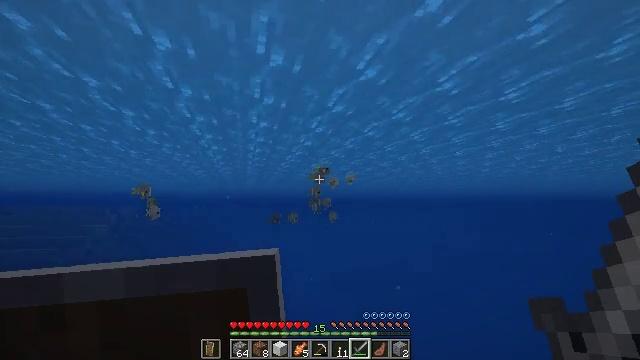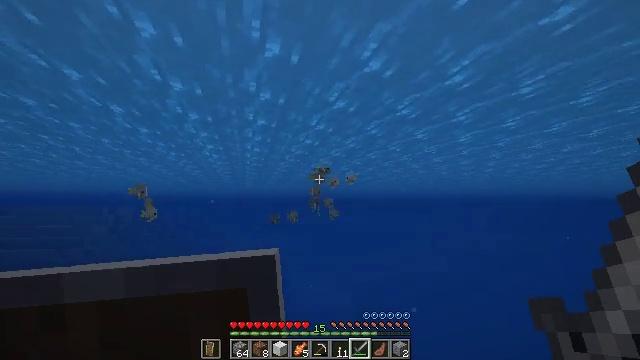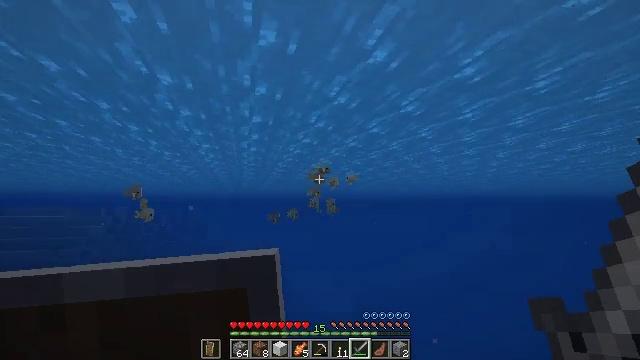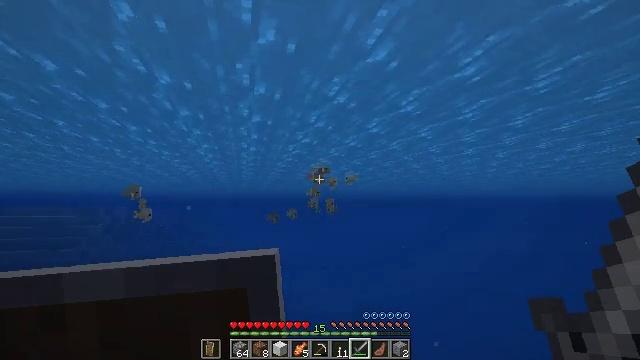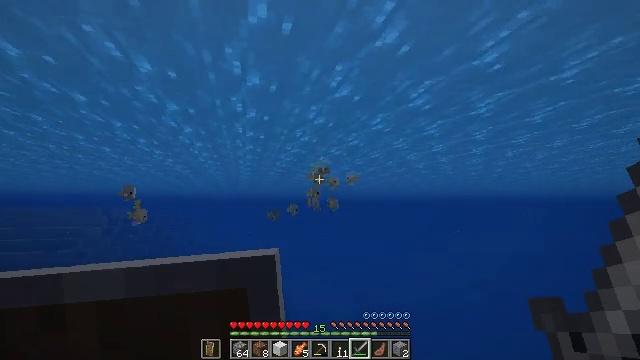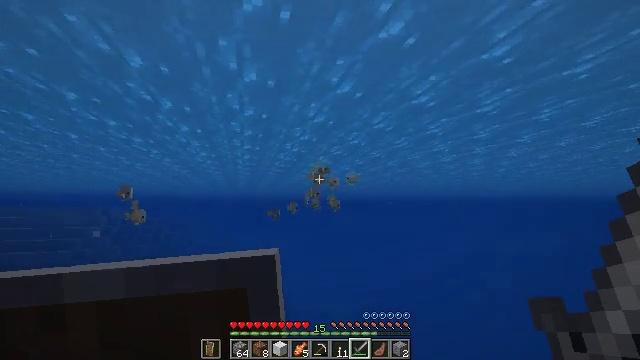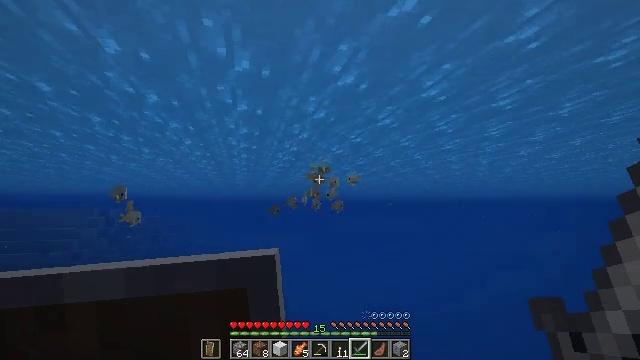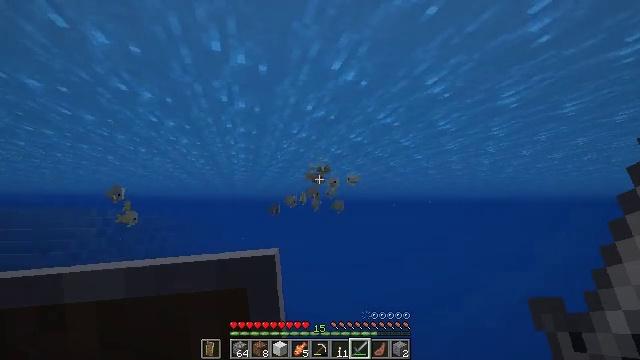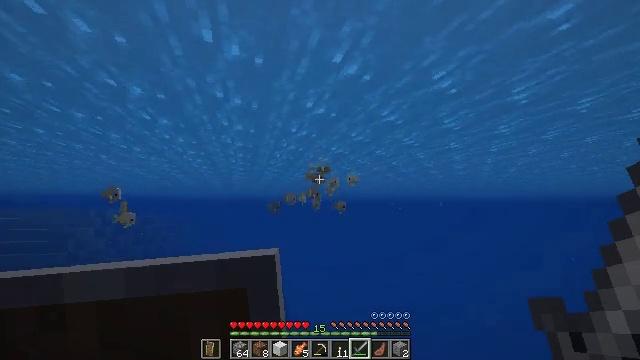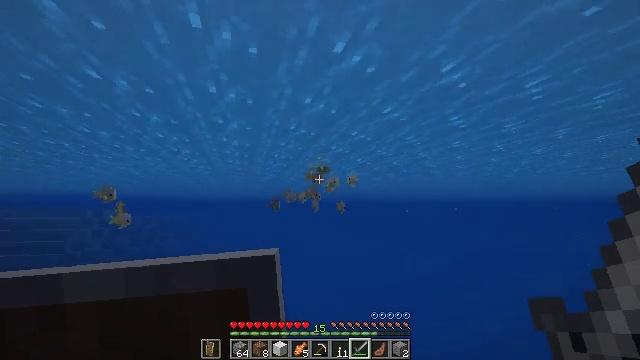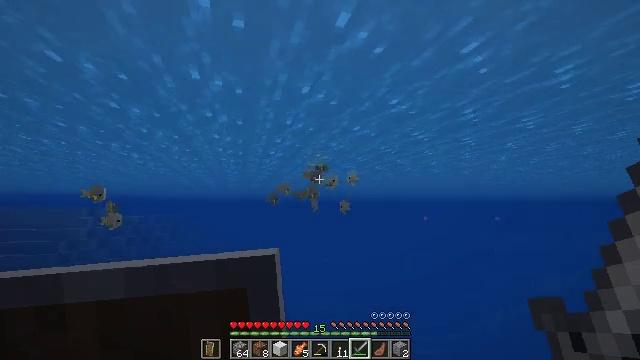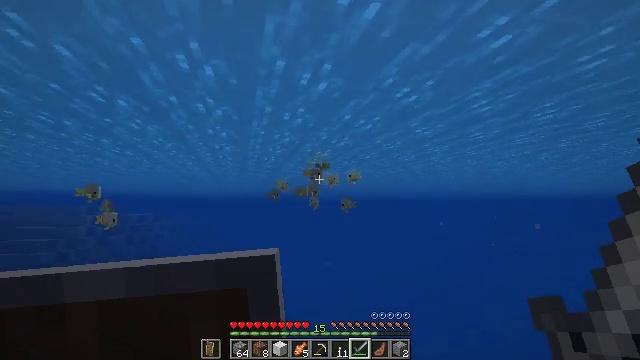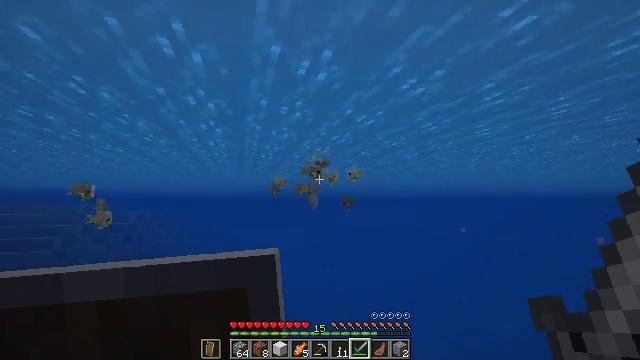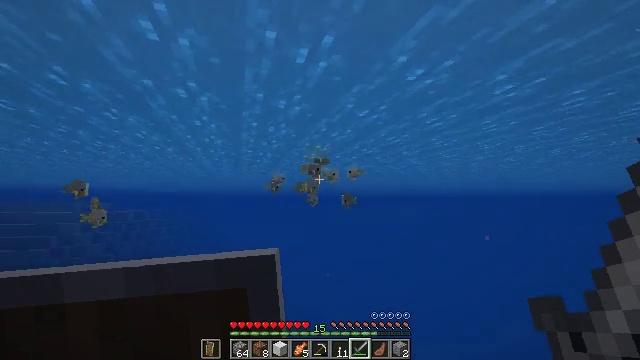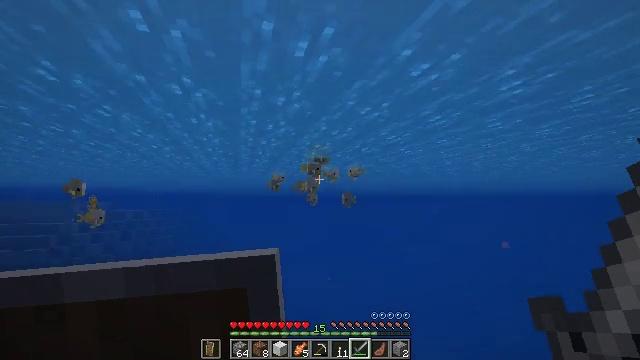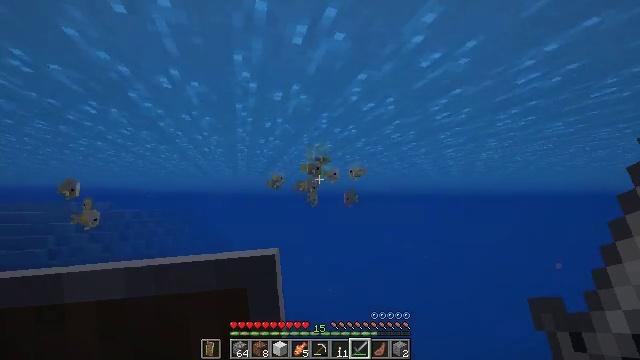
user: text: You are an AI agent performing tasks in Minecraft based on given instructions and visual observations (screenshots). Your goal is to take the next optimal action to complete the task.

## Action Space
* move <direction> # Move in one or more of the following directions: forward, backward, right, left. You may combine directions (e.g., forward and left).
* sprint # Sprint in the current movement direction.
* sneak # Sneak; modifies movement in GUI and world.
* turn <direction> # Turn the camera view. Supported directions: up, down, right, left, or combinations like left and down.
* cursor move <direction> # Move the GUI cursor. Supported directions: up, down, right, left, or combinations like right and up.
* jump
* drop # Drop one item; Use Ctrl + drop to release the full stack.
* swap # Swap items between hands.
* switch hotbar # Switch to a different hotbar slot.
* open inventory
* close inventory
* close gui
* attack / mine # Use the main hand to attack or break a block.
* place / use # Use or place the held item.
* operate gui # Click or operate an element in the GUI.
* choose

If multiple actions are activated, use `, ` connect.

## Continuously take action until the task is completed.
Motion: motion action
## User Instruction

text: Kill the tropical fish.
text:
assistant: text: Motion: move forward
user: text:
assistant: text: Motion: move forward
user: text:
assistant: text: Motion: move forward
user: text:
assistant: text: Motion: move forward
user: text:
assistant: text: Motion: move forward
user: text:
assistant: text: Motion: move forward
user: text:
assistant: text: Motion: move forward
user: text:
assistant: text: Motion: move forward
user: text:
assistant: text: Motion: move forward
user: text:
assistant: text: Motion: move forward
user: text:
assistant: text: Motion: move forward
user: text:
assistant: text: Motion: move forward
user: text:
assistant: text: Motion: move forward
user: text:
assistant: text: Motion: move forward
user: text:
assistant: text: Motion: move forward
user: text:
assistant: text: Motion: move forward
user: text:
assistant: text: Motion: move forward
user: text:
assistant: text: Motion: move forward
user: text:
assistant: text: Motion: move forward
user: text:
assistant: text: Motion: move forward
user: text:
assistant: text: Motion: move forward
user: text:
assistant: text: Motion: move forward
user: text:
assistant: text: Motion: move forward
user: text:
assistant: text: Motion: move forward
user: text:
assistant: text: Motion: move forward
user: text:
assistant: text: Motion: move forward
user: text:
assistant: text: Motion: move forward
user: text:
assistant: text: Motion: move forward
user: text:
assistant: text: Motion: move forward
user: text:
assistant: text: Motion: move forward